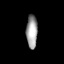
Tissue: prostate
Cell type: Myeloid cells
Senescence score: 0.8764
Nuclear area (px): 362
Mean DAPI intensity: 159.613